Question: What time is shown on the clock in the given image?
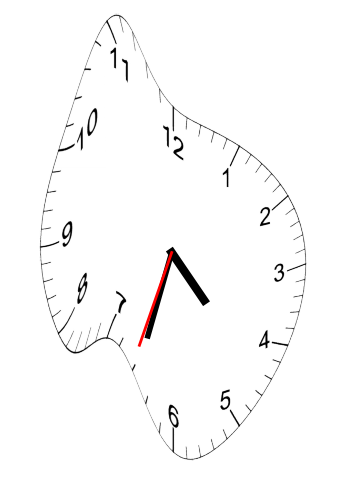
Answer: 04:32:33